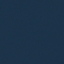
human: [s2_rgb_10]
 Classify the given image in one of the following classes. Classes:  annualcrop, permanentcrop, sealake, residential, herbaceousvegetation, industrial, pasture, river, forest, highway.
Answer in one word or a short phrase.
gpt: SeaLake